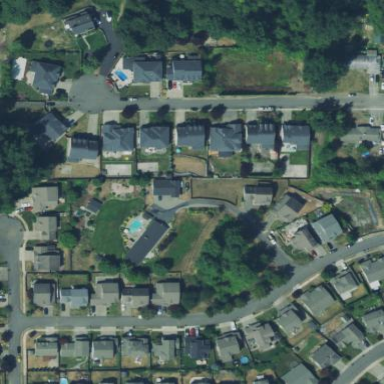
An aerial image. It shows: Residential neighbourhood.